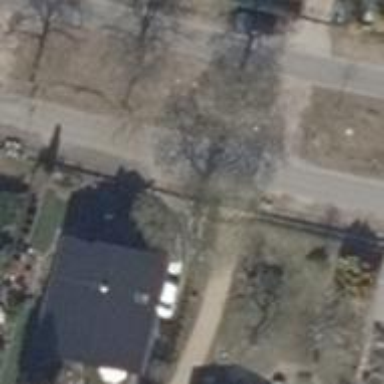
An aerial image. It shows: Driveway leading to service road.